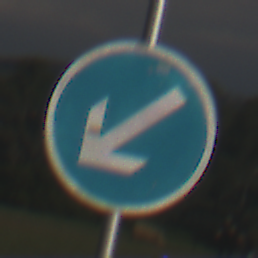
Verkehrszeichen: VorgeschriebeneVorbeifahrtLinks
Umgebung: Outdoor, Nature
Tageszeit: MorningAfternoon
Wetter: PartlyCloudy
Licht: Natural
Jahreszeit: NotSpecified
Kontrast: HighContrast